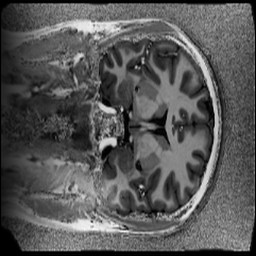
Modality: UNIT1
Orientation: coronal
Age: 20
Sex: female
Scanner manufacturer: siemens
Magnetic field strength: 6.98 T
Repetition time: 6 s
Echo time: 0.00283 s